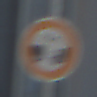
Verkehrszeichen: VerbotUnterschreitenMindestabstand
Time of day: MorningAfternoon
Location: Outdoor (Urban)
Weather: Clear
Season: NotSpecified
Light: Natural